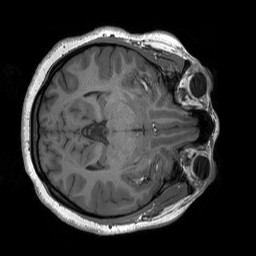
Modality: T1w
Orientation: axial
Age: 18
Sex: female
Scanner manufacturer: siemens
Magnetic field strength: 3 T
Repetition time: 1.9 s
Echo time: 0.00243 s